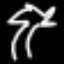
Label: palm tree